Question: Here is my EditText.
My issue is that Android ignores the layout_marginEnd in Lollipop and above
and uses layout_marginRight instead.
See two screenshots below:
'''
<EditText
android:id="@+id/foo_count_edit_text"
android:layout_width="wrap_content"
android:layout_height="wrap_content"
android:layout_alignParentEnd="true"
android:layout_alignParentRight="true"
android:layout_below="@+id/foo_container"
android:layout_marginEnd="20dp"
android:layout_marginRight="100dp"
android:layout_marginTop="-6dp"
android:hint="@string/foo_default_value"
android:imeOptions="actionDone"
android:inputType="number"/>
'''

As can be seen, in API 21 (left) the margin is 100dp, taken from layout_marginRight and not layout_marginEnd.
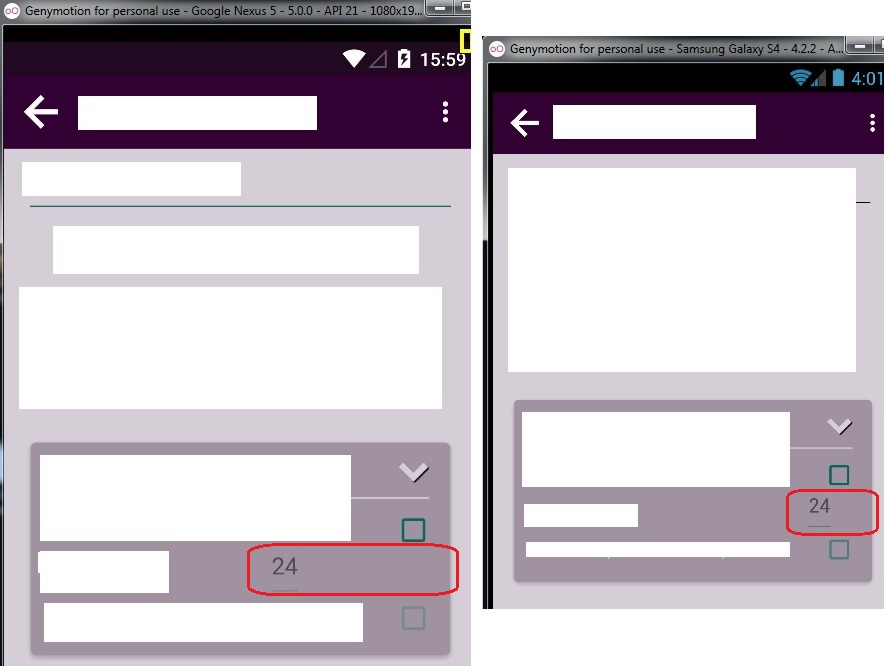
Answer: One replaces the other, if you decide to support RTL now or in the future you should always use marginStart and marginEnd of using marginRight and marginLeft, otherwise you are fine with the latter.
<URL>
According to the corresponding <URL> RTL support should be disabled per default and therefore the left/right margins should be used. To my knowledge this does not differ between the OS's versions that are visible on the screenshots that you posted with your question, so as to exactly why this is happening is a bit of a mystery. My first guess is that this has something to do with the emulator and I would confirm this on actual devices with the respective OS versions.
When supporting older OS versions you do indeed need to add both to your layout but to make sure that 'marginStart' and 'marginEnd' are used you need to set the 'android:supportsRtl' attribute to . Check out the first link I posted above for more information.